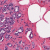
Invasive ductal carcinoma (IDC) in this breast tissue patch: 0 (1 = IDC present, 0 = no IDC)